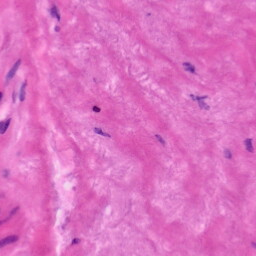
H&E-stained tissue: Tonsil